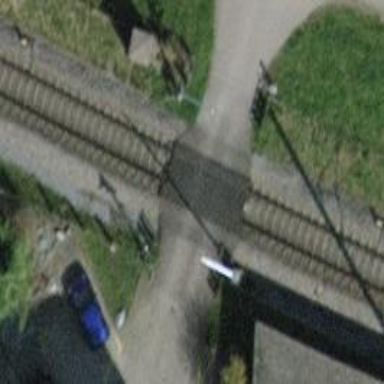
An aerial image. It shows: Level crossing at the railway with full barrier.